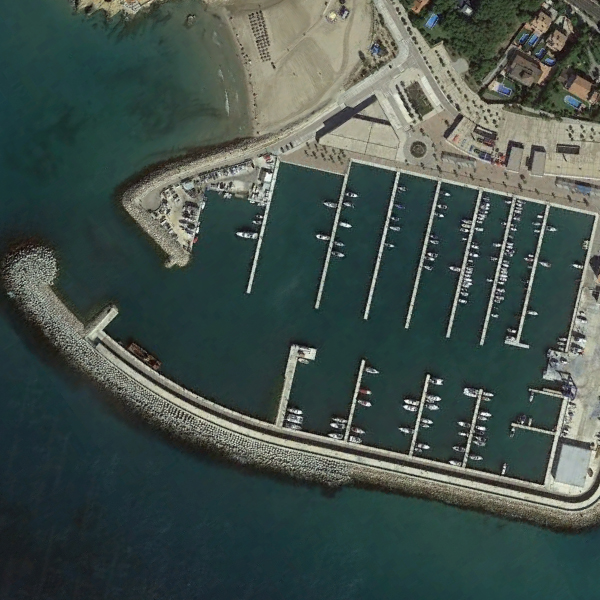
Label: Port